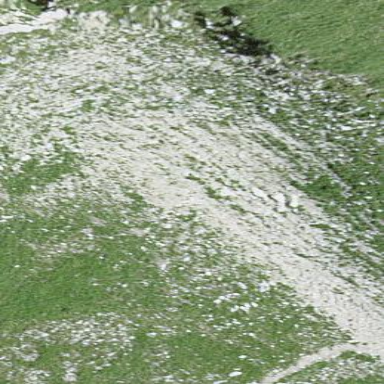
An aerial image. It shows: Natural scree.